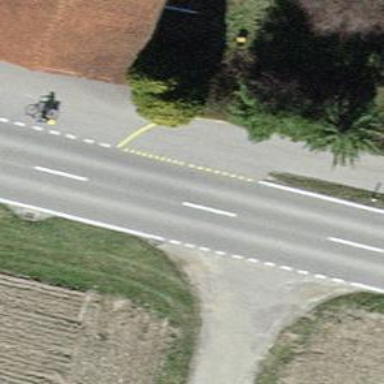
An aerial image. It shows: Secondary road with asphalt surface.